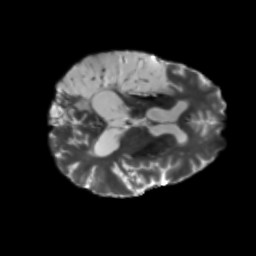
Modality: T2w
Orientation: axial
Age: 51
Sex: male
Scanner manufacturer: siemens
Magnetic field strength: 3 T
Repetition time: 5.25 s
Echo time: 0.08 s